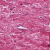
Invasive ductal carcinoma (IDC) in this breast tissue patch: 0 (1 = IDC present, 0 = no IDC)